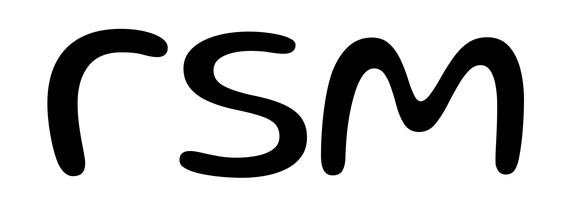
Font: Gluten_Light